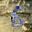
Label: 6